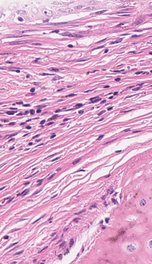
Tumor epithelial tissue: no
Tumor-associated stroma tissue: yes
Normal tissue: no